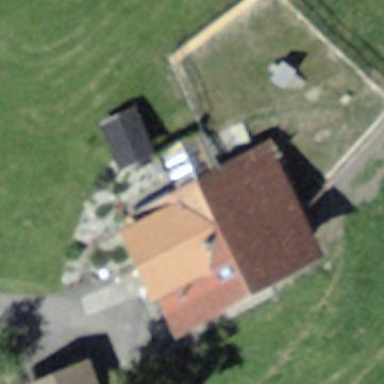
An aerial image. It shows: Farm building.